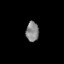
Tissue: prostate
Cell type: T cells
Senescence score: 0.3172
Nuclear area (px): 250
Mean DAPI intensity: 133.736